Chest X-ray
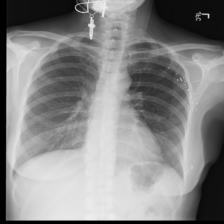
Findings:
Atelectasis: negative
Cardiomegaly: negative
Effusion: negative
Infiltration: negative
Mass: negative
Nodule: negative
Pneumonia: negative
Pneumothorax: negative
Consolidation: negative
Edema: negative
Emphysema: negative
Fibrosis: negative
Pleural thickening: negative
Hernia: negative